Question: How to make the border radius curve outside ?

The bottom side the border radius want to curve outside. How to do it with CSS3 ?
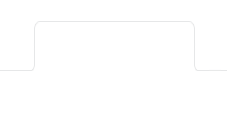
Answer: Yes, you can do this without any extra mark up. Write like this:
'''
.active {
border: 1px solid red;
border-bottom: 0;
width: 80px;
height: 40px;
margin: 30px;
position: relative;
-moz-border-radius: 5px 5px 0 0;
-webkit-border-radius: 5px 5px 0 0;
border-radius: 5px 5px 0 0;
}
.active:after,
.active:before {
content: '';
width: 40px;
height: 30px;
border: 1px solid red;
position: absolute;
bottom: -3px;
border-top: 0;
}
.active:after {
border-left: 0;
-moz-border-radius: 0 0 5px 0;
-webkit-border-radius: 0 0 5px 0;
border-radius: 0 0 5px 0;
left: -41px;
}
.active:before {
border-right: 0;
-moz-border-radius: 0 0 0 5px;
-webkit-border-radius: 0 0 0 5px;
border-radius: 0 0 0 5px;
right: -41px;
}
'''
'''
<div class="active">hi</div>
'''
Check this <URL>